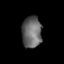
Tissue: lung
Cell type: T cells
Senescence score: 0.2303
Nuclear area (px): 608
Mean DAPI intensity: 103.431